Question: Count the number of objects in the diagram.
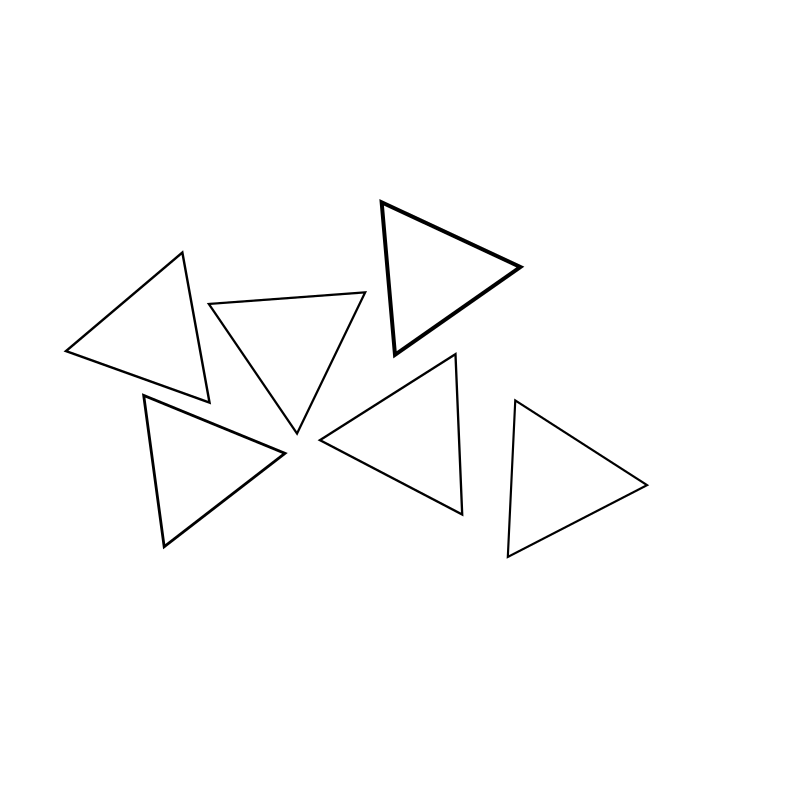
Answer: 6